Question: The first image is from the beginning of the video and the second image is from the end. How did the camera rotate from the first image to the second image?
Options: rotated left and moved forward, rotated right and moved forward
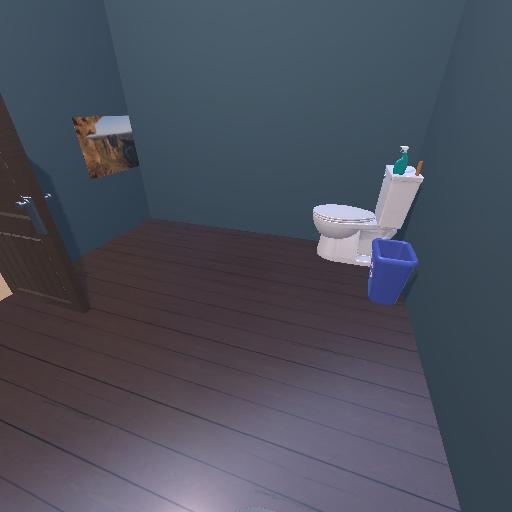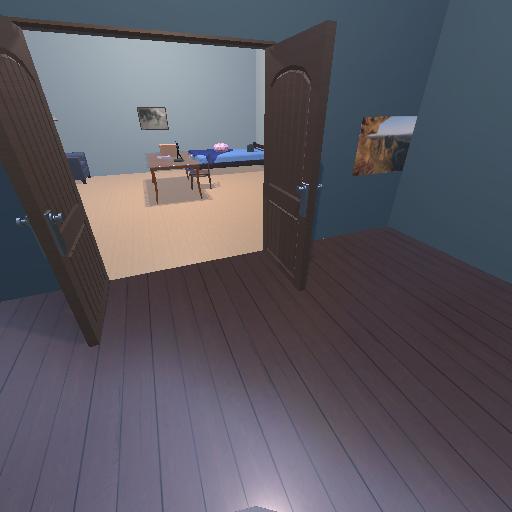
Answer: rotated left and moved forward